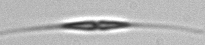
Label: Cylindrotheca